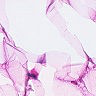
Metastatic tissue present: no